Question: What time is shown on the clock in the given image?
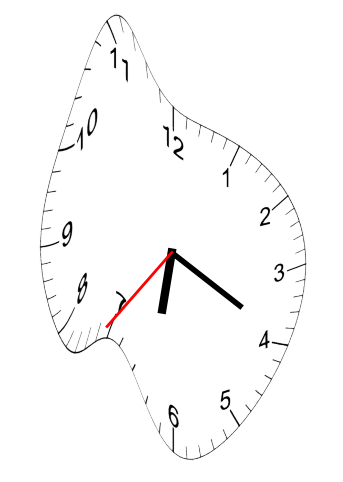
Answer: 06:19:36